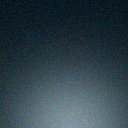
Screen state: off